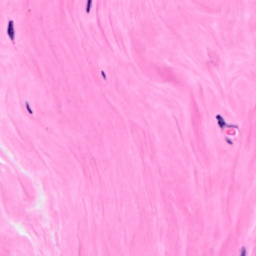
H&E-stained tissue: Breast